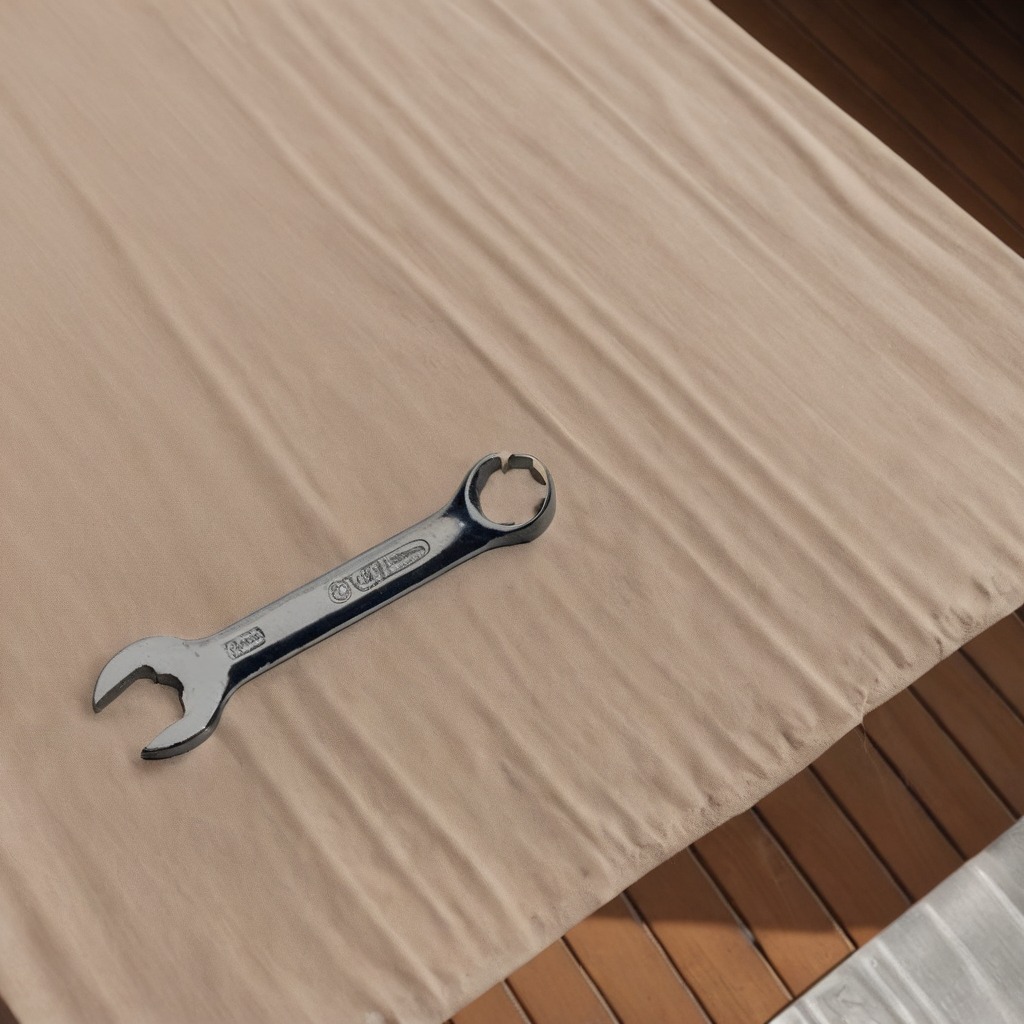
An wrench lies on the wooden table in the outdoor workshop during daytime bright natural light soft shadows worn but beneath the cloth.